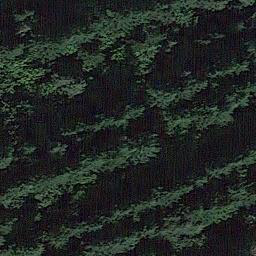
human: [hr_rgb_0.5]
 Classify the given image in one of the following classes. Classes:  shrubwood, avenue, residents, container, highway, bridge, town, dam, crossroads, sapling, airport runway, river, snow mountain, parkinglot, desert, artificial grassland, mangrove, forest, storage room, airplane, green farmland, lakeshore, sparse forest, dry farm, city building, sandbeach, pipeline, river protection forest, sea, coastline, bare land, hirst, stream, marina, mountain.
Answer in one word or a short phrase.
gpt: forest